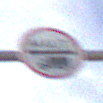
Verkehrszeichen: Mautpflicht
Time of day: MorningAfternoon
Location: Outdoor (Suburban)
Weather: PartlyCloudy
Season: NotSpecified
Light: Natural